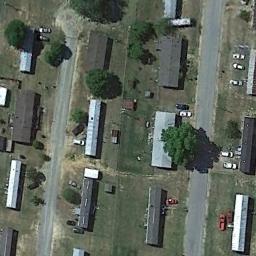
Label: mobile_home_park